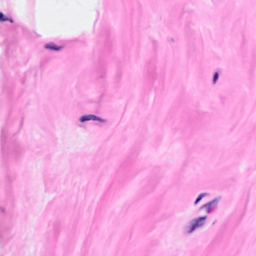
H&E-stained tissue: Breast